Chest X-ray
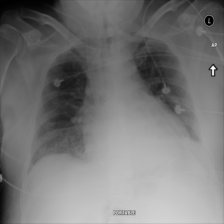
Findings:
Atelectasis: negative
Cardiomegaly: negative
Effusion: negative
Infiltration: negative
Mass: negative
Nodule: negative
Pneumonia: negative
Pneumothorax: negative
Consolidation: negative
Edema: negative
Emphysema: negative
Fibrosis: negative
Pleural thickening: negative
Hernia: negative